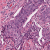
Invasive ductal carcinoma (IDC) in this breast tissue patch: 1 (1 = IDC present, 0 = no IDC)